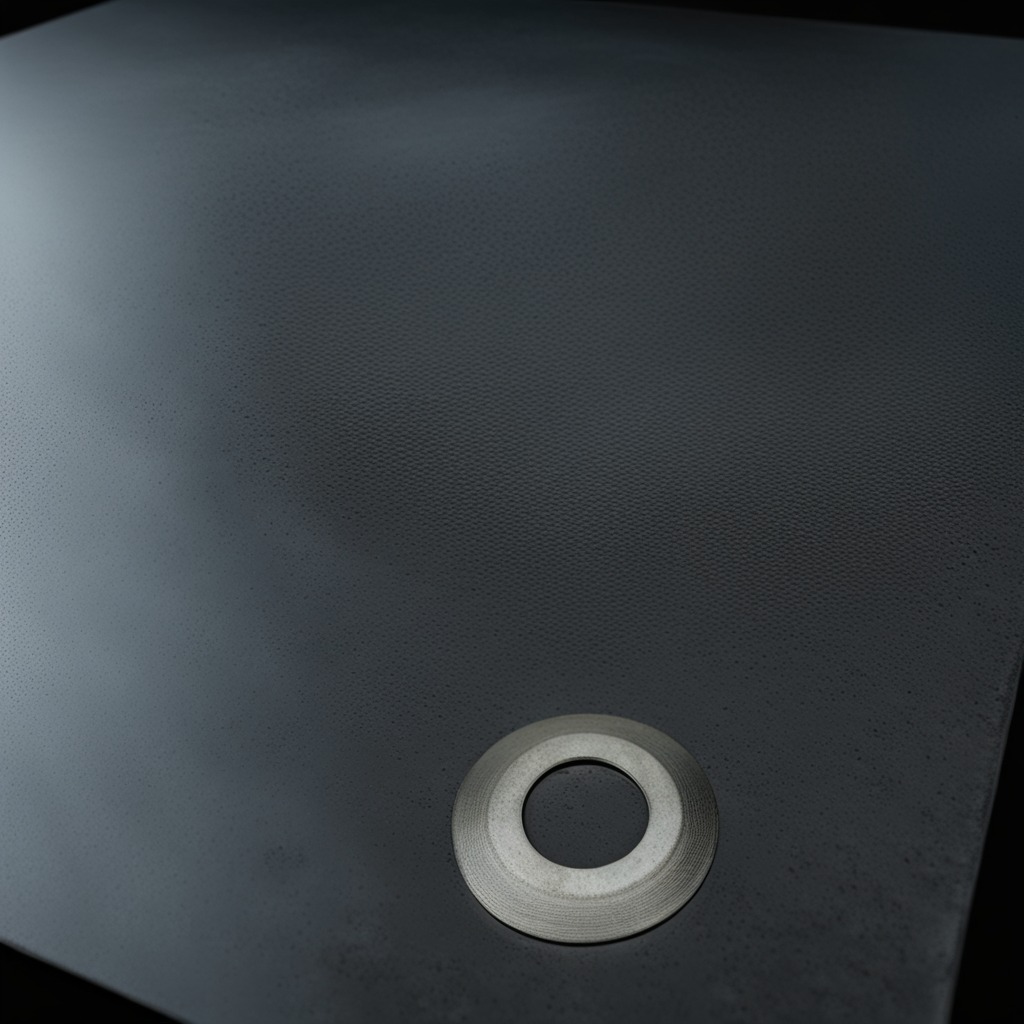
A flat metal washer is lying on the granite table.